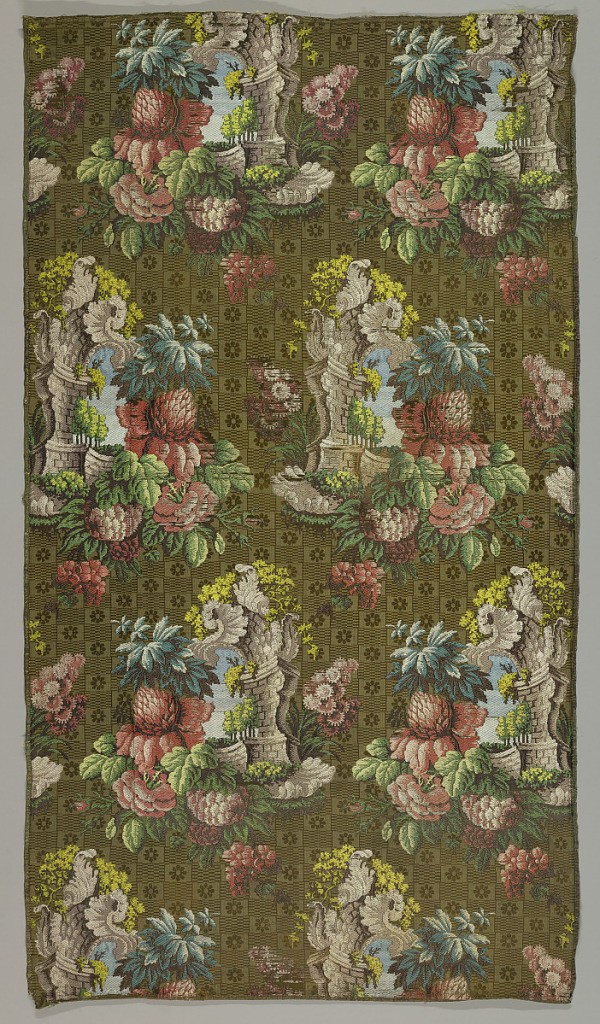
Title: Textile
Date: early 18th century
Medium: silk Technique: compound satin weave with supplementary weft
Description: Length of light brown satin with a ground pattern of small rectangles containing alternately a single rosette or small checkboard pattern. Over this ground are large-scale repeats in alternate horizontal rows of two versions of a crumbling arch with sky behind and a bunch of large flowers in twilled flosses in blue and yellow-greens, beige, tan, dark brown, rust red, pink, and blue.